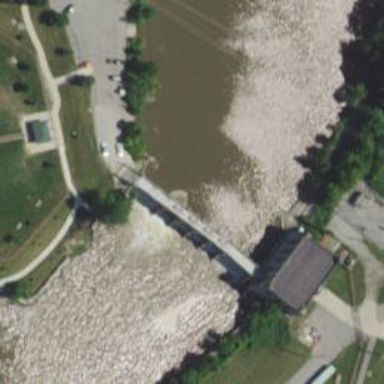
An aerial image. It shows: Dam along waterway.